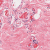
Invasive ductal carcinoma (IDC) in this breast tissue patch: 0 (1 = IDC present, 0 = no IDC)